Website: slack
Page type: payment
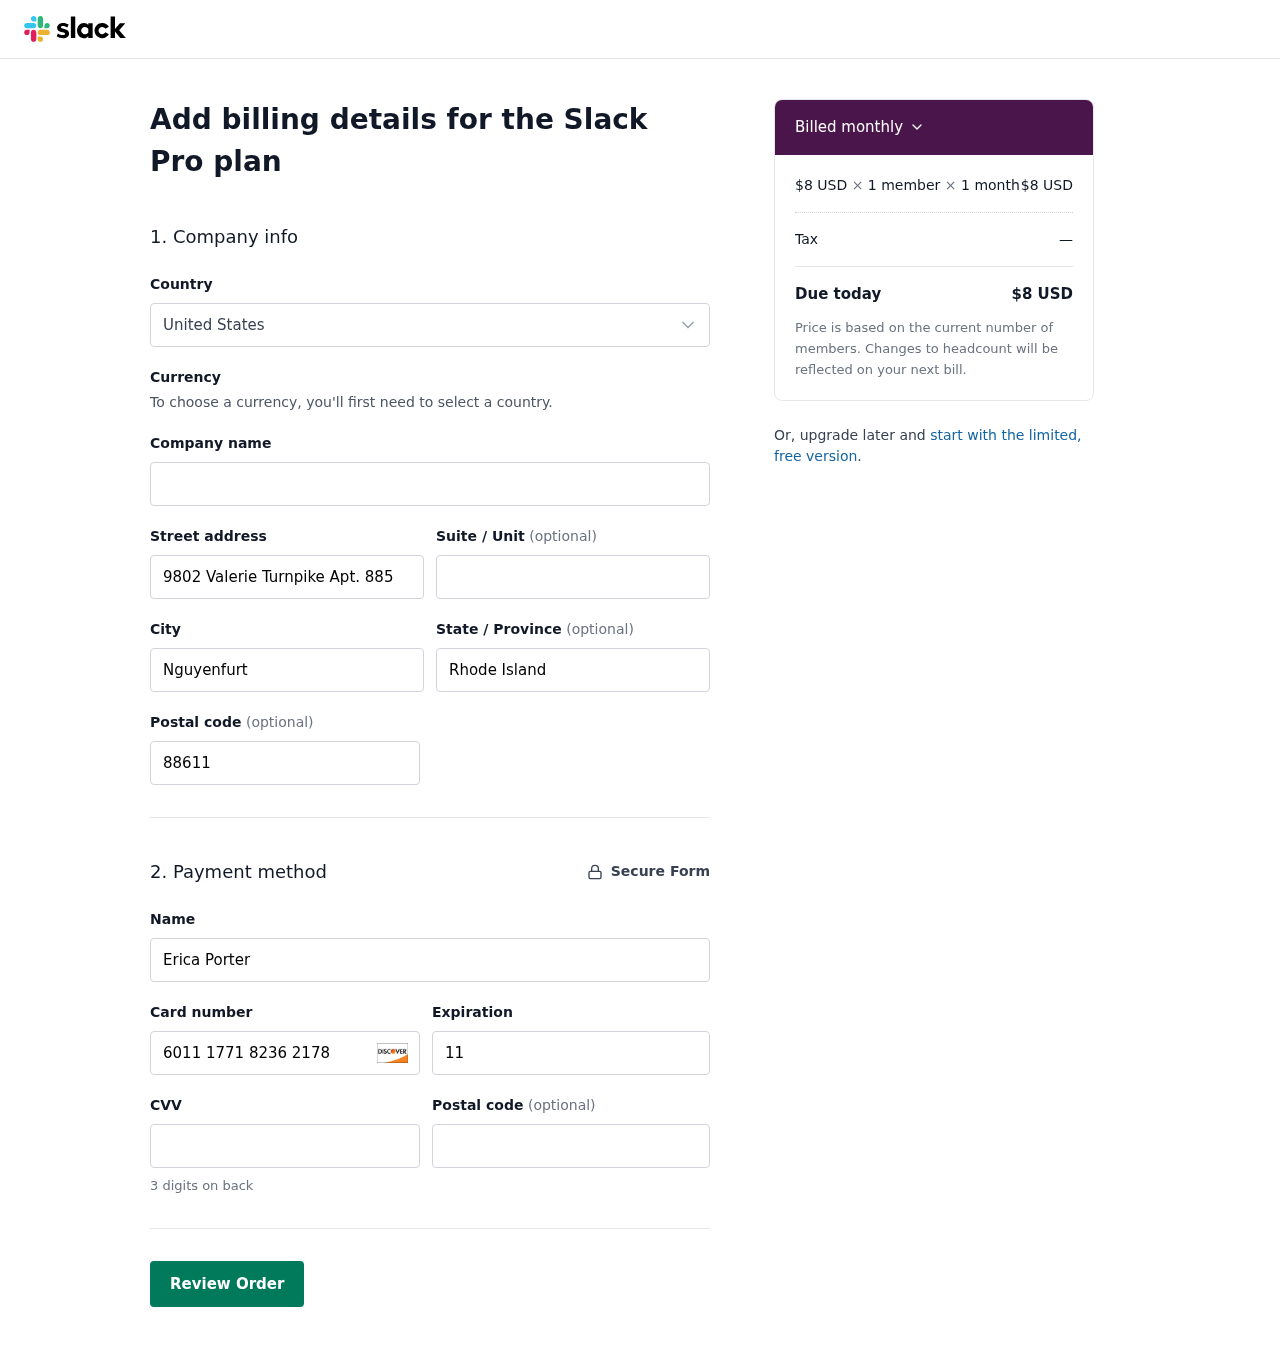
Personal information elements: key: PII_COUNTRY
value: United States
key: PII_STREET
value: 9802 Valerie Turnpike Apt. 885
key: PII_CITY
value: Nguyenfurt
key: PII_STATE
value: Rhode Island
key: PII_POSTCODE
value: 88611
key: PII_FULLNAME
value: Erica Porter
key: PII_CARD_NUMBER
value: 6011 1771 8236 2178
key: PII_CARD_EXPIRY
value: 11/28
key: PII_CARD_CVV
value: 229
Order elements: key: ORDER_PRICE_PER_MEMBER
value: $8 USD
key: ORDER_NUM_MEMBERS
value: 1 member
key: ORDER_NUM_MONTHS
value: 1 month
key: ORDER_SUBTOTAL
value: $8 USD
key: ORDER_TAX
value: —
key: ORDER_TOTAL
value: $8 USD